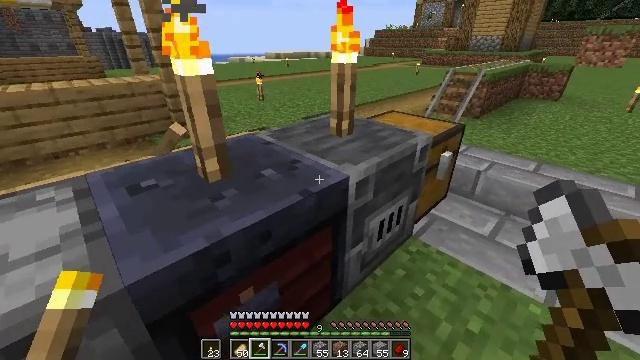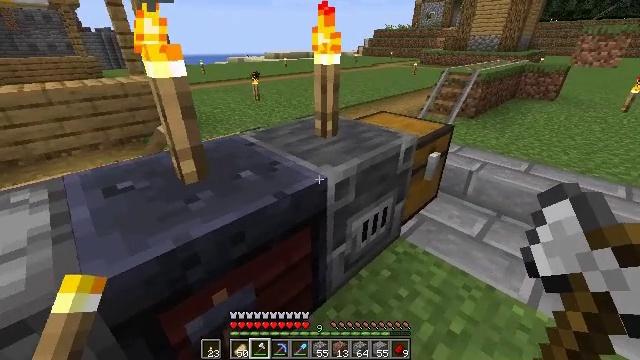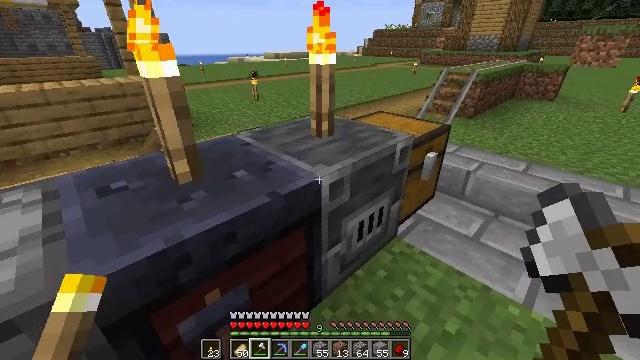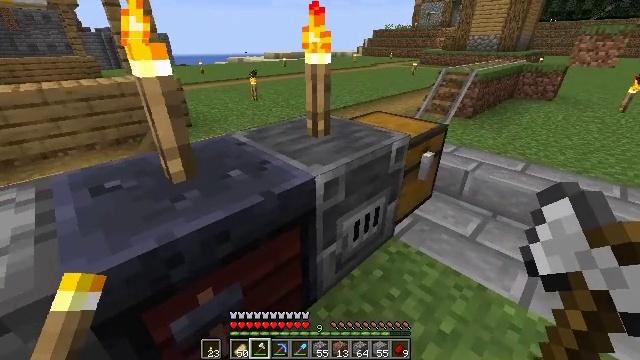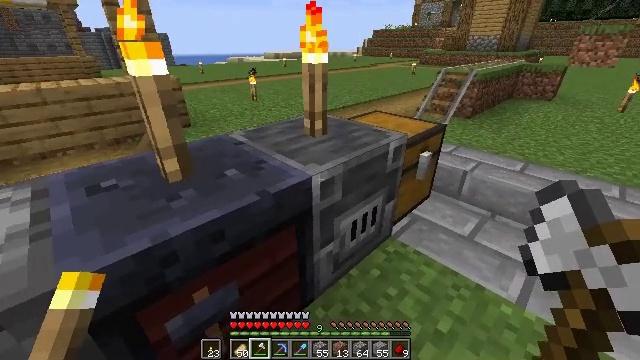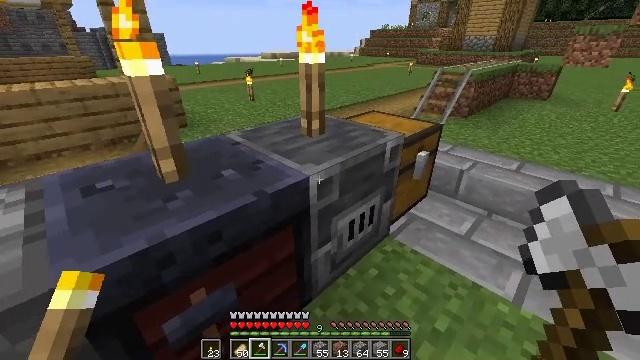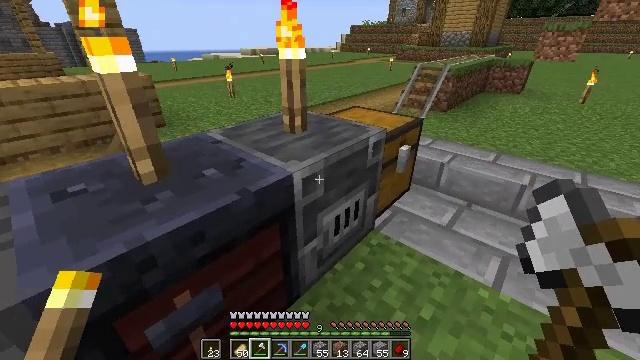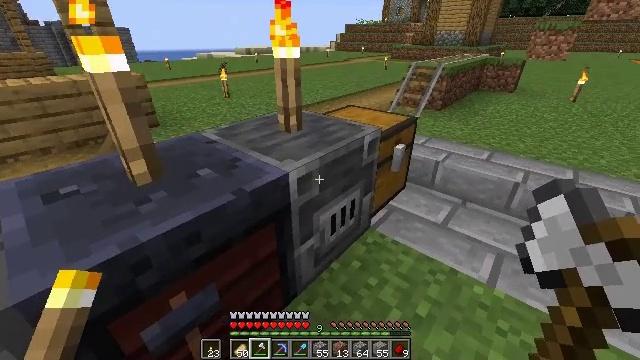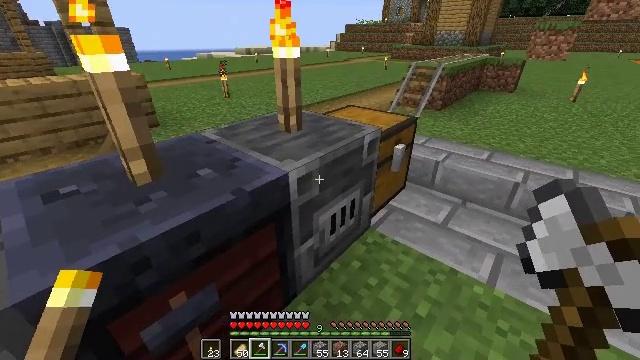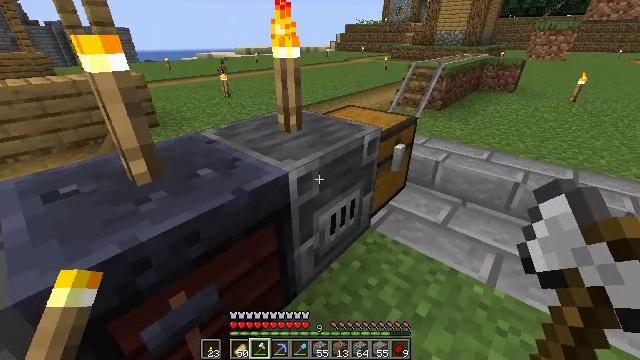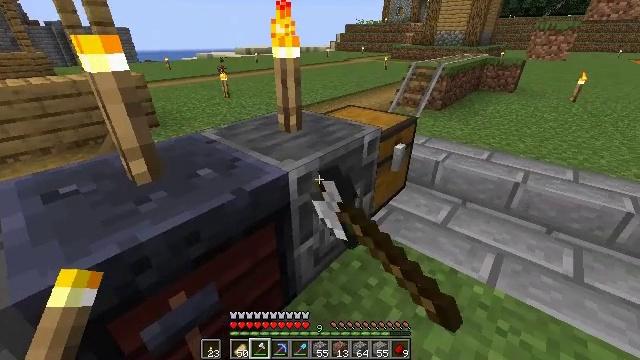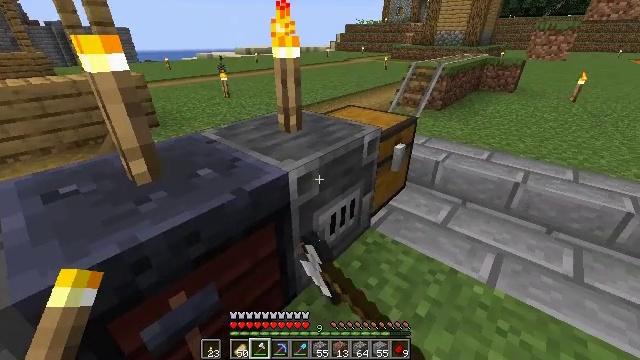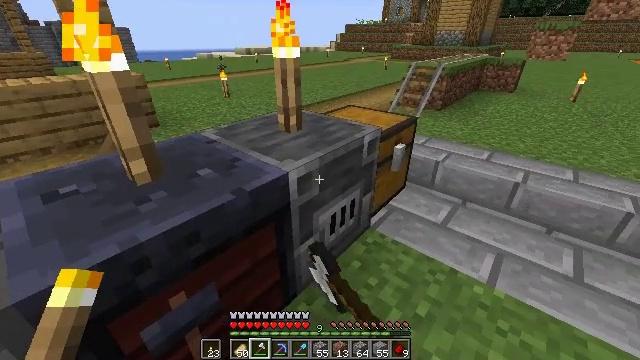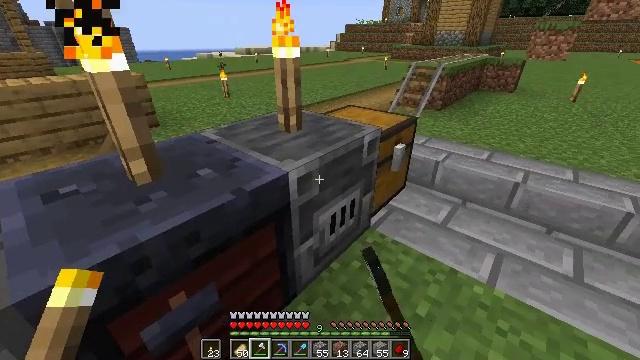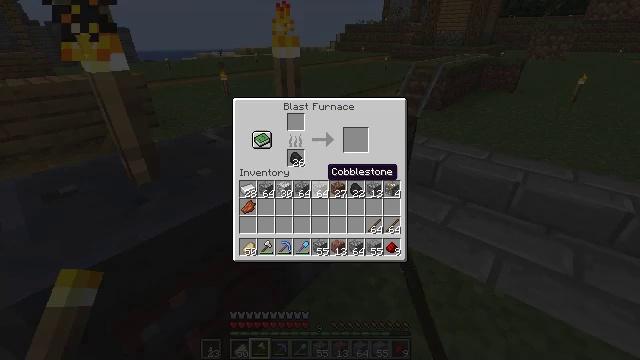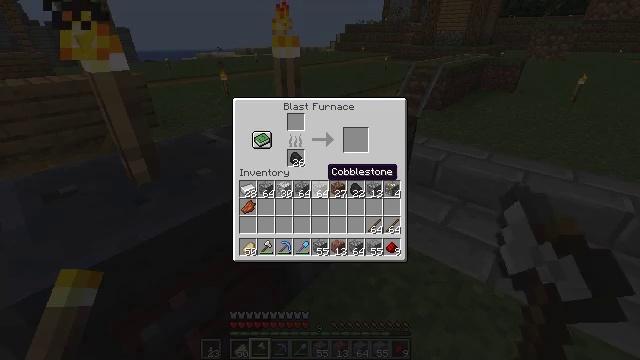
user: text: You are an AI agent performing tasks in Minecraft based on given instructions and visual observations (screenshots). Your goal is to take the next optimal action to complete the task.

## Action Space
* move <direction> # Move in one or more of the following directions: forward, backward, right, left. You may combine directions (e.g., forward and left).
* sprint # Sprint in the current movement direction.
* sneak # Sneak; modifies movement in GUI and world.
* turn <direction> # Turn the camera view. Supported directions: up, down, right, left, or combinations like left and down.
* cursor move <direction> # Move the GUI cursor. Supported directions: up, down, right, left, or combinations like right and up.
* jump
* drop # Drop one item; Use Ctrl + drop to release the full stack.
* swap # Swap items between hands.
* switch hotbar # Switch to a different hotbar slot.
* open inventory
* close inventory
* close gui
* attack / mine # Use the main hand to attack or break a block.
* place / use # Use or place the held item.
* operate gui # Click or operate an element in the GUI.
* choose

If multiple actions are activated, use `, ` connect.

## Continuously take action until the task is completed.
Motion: motion action
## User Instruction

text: Open a crafting table to craft a rail.
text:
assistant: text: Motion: no_op
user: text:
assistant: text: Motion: no_op
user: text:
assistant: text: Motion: no_op
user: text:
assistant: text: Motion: no_op
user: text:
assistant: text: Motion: no_op
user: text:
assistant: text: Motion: turn right
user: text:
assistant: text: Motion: turn right
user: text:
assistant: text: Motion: no_op
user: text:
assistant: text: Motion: use / place
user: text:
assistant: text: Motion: use / place
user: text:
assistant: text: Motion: use / place
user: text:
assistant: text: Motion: no_op
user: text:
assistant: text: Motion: no_op
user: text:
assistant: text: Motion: open gui
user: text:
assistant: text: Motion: no_op
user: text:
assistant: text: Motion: no_op
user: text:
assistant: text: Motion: no_op
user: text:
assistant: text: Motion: cursor move right
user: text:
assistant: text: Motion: cursor move right
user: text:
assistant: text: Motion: cursor move right
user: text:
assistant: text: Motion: cursor move right
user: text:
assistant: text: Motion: no_op
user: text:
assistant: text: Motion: no_op
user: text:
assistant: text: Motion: no_op
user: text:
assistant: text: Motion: no_op
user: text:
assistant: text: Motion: no_op
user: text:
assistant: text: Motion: no_op
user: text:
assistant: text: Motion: no_op
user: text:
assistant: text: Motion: no_op
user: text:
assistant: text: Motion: no_op